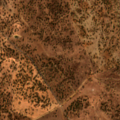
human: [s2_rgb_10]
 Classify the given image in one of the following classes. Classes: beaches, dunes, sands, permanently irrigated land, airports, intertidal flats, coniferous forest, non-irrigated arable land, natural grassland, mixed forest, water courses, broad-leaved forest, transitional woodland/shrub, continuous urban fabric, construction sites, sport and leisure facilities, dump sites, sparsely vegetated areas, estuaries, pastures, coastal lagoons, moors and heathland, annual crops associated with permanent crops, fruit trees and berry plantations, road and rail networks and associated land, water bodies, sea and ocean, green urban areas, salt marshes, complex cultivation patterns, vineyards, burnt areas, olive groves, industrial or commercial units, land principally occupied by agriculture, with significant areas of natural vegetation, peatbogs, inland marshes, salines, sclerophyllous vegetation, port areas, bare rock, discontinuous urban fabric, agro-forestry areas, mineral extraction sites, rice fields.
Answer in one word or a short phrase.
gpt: agro-forestry areas